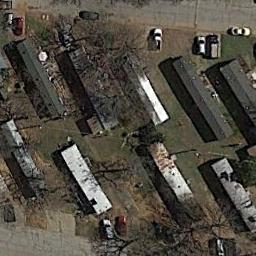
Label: mobile_home_park